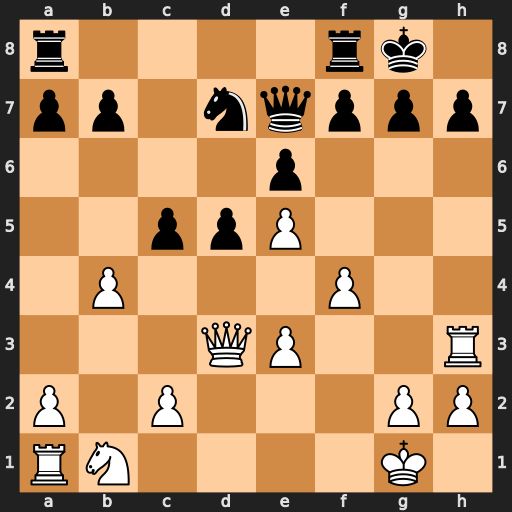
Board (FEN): r4rk1/pp1nqppp/4p3/2ppP3/1P3P2/3QP2R/P1P3PP/RN4K1
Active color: w
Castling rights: -
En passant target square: -
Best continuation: Qxh7#